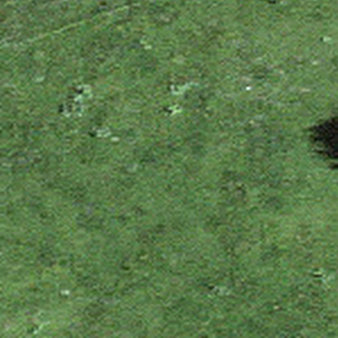
Label: other